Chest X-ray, PA view. Patient: 31 years old, sex F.
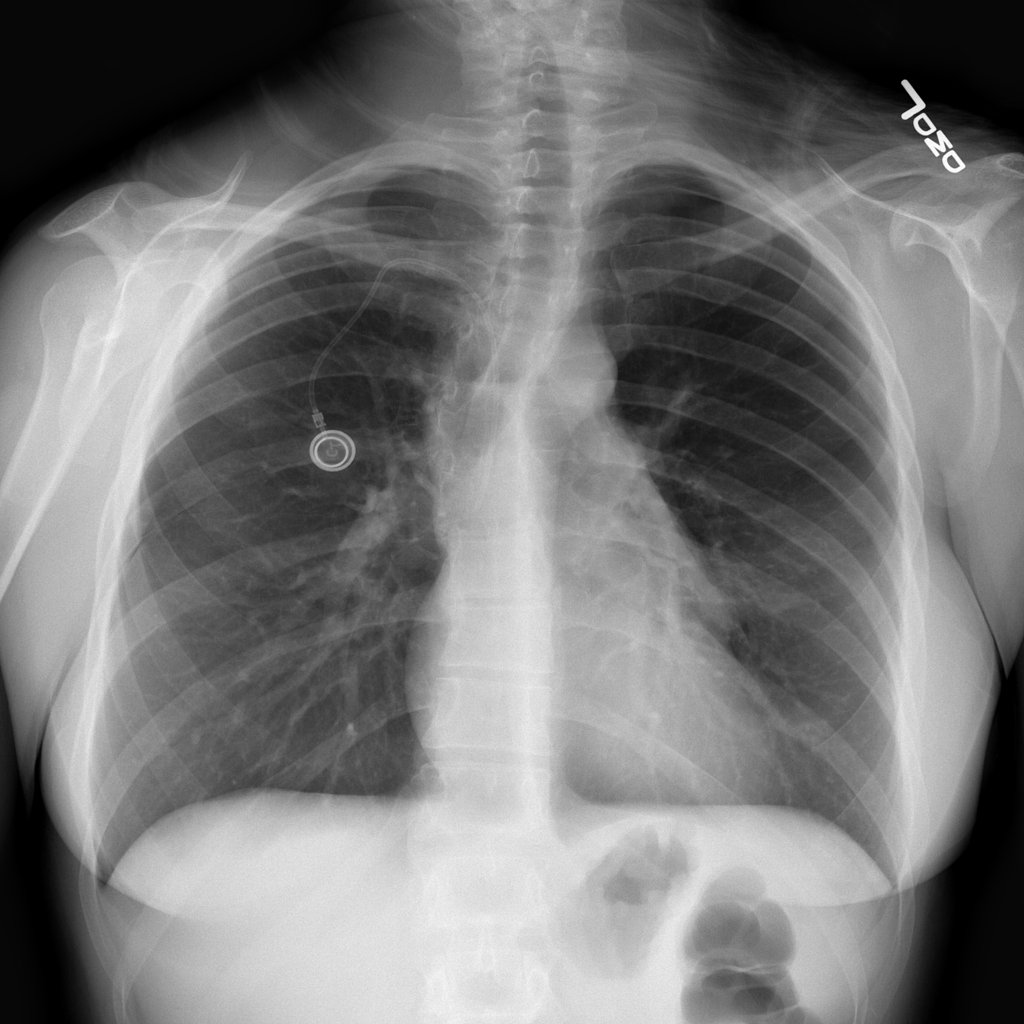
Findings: No Finding